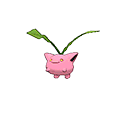
Pok\u00e9mon: hoppip